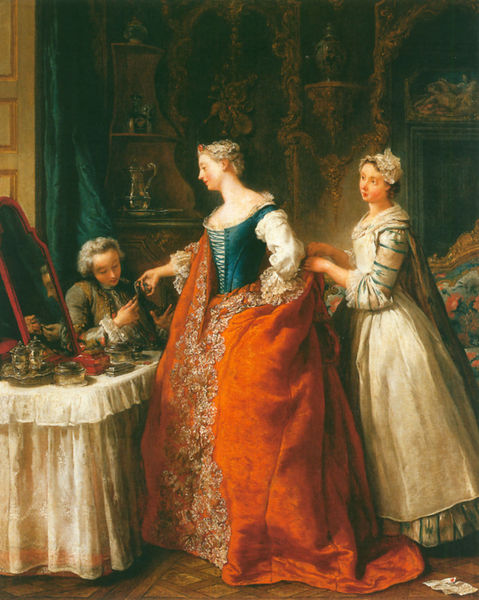
Titel: Dame bei der Toilette empfängt einen Kavalier
Künstler: Jean - Francois de Troy
Institution: Privatsammlung
Schlagwörter: blau, gemälde, schatten, weiß, frauen, frau, kleid, licht, schmuck, tisch, zimmer, dame, rot, tuch, regal, barock, diener, spiegel, tischtuch, gewand, gold, mantel, adel, gewänder, rokkoko, seide, kanne, sofa, parkett, blue, chair, curtain, people, red, white, women, black, dark, dress, green, hair, interior, lace, lady, old, painting, portrait, room, table, woman, bedroom, bett, dressing, gown, maid, mirror, oil painting, servant, zofe, metall, kammer, ankleiden, junge, rüschen, knabe, zettel, jüngling, brief, schloß, man, girl, orange, baroque, königin, paper, prunk, gefäße, fabric, silk, desk, sculpture, kostbar, door, renaissance, schnürung, style, colorful, box, cloth, home, dresser, handkerchief, figure, geand, elegant, herzogin, rich, clothing, fashion, chemise, doorway, jug, pitcher, royalty, ruffles, magt, corset, wig, wealthy, wigs, inside, hogarth, oil on canvas, edle dame, kammerzofe, silverware, tailor, pinning, oil canvas lady and  entourage in dressing room, tea set